【题型】选择题　【知识点】平面几何　【难度】medium
如图, 将 $\triangle ABC$ 绕点 $B$ 顺时针旋转, 使得点 $A$ 落在边 $AC$ 上, 点 $A, C$ 的对应点分别为 $D, E$, 边 $DE$ 交 $BC$ 于点 $F$, 连接 $CE$。下列两个三角形不一定相似的是( )

A. $\triangle BAD$ 与 $\triangle BCE$
B. $\triangle BDF$ 与 $\triangle ECF$
C. $\triangle DCF$ 与 $\triangle BEF$
D. $\triangle DBF$ 与 $\triangle DEB$
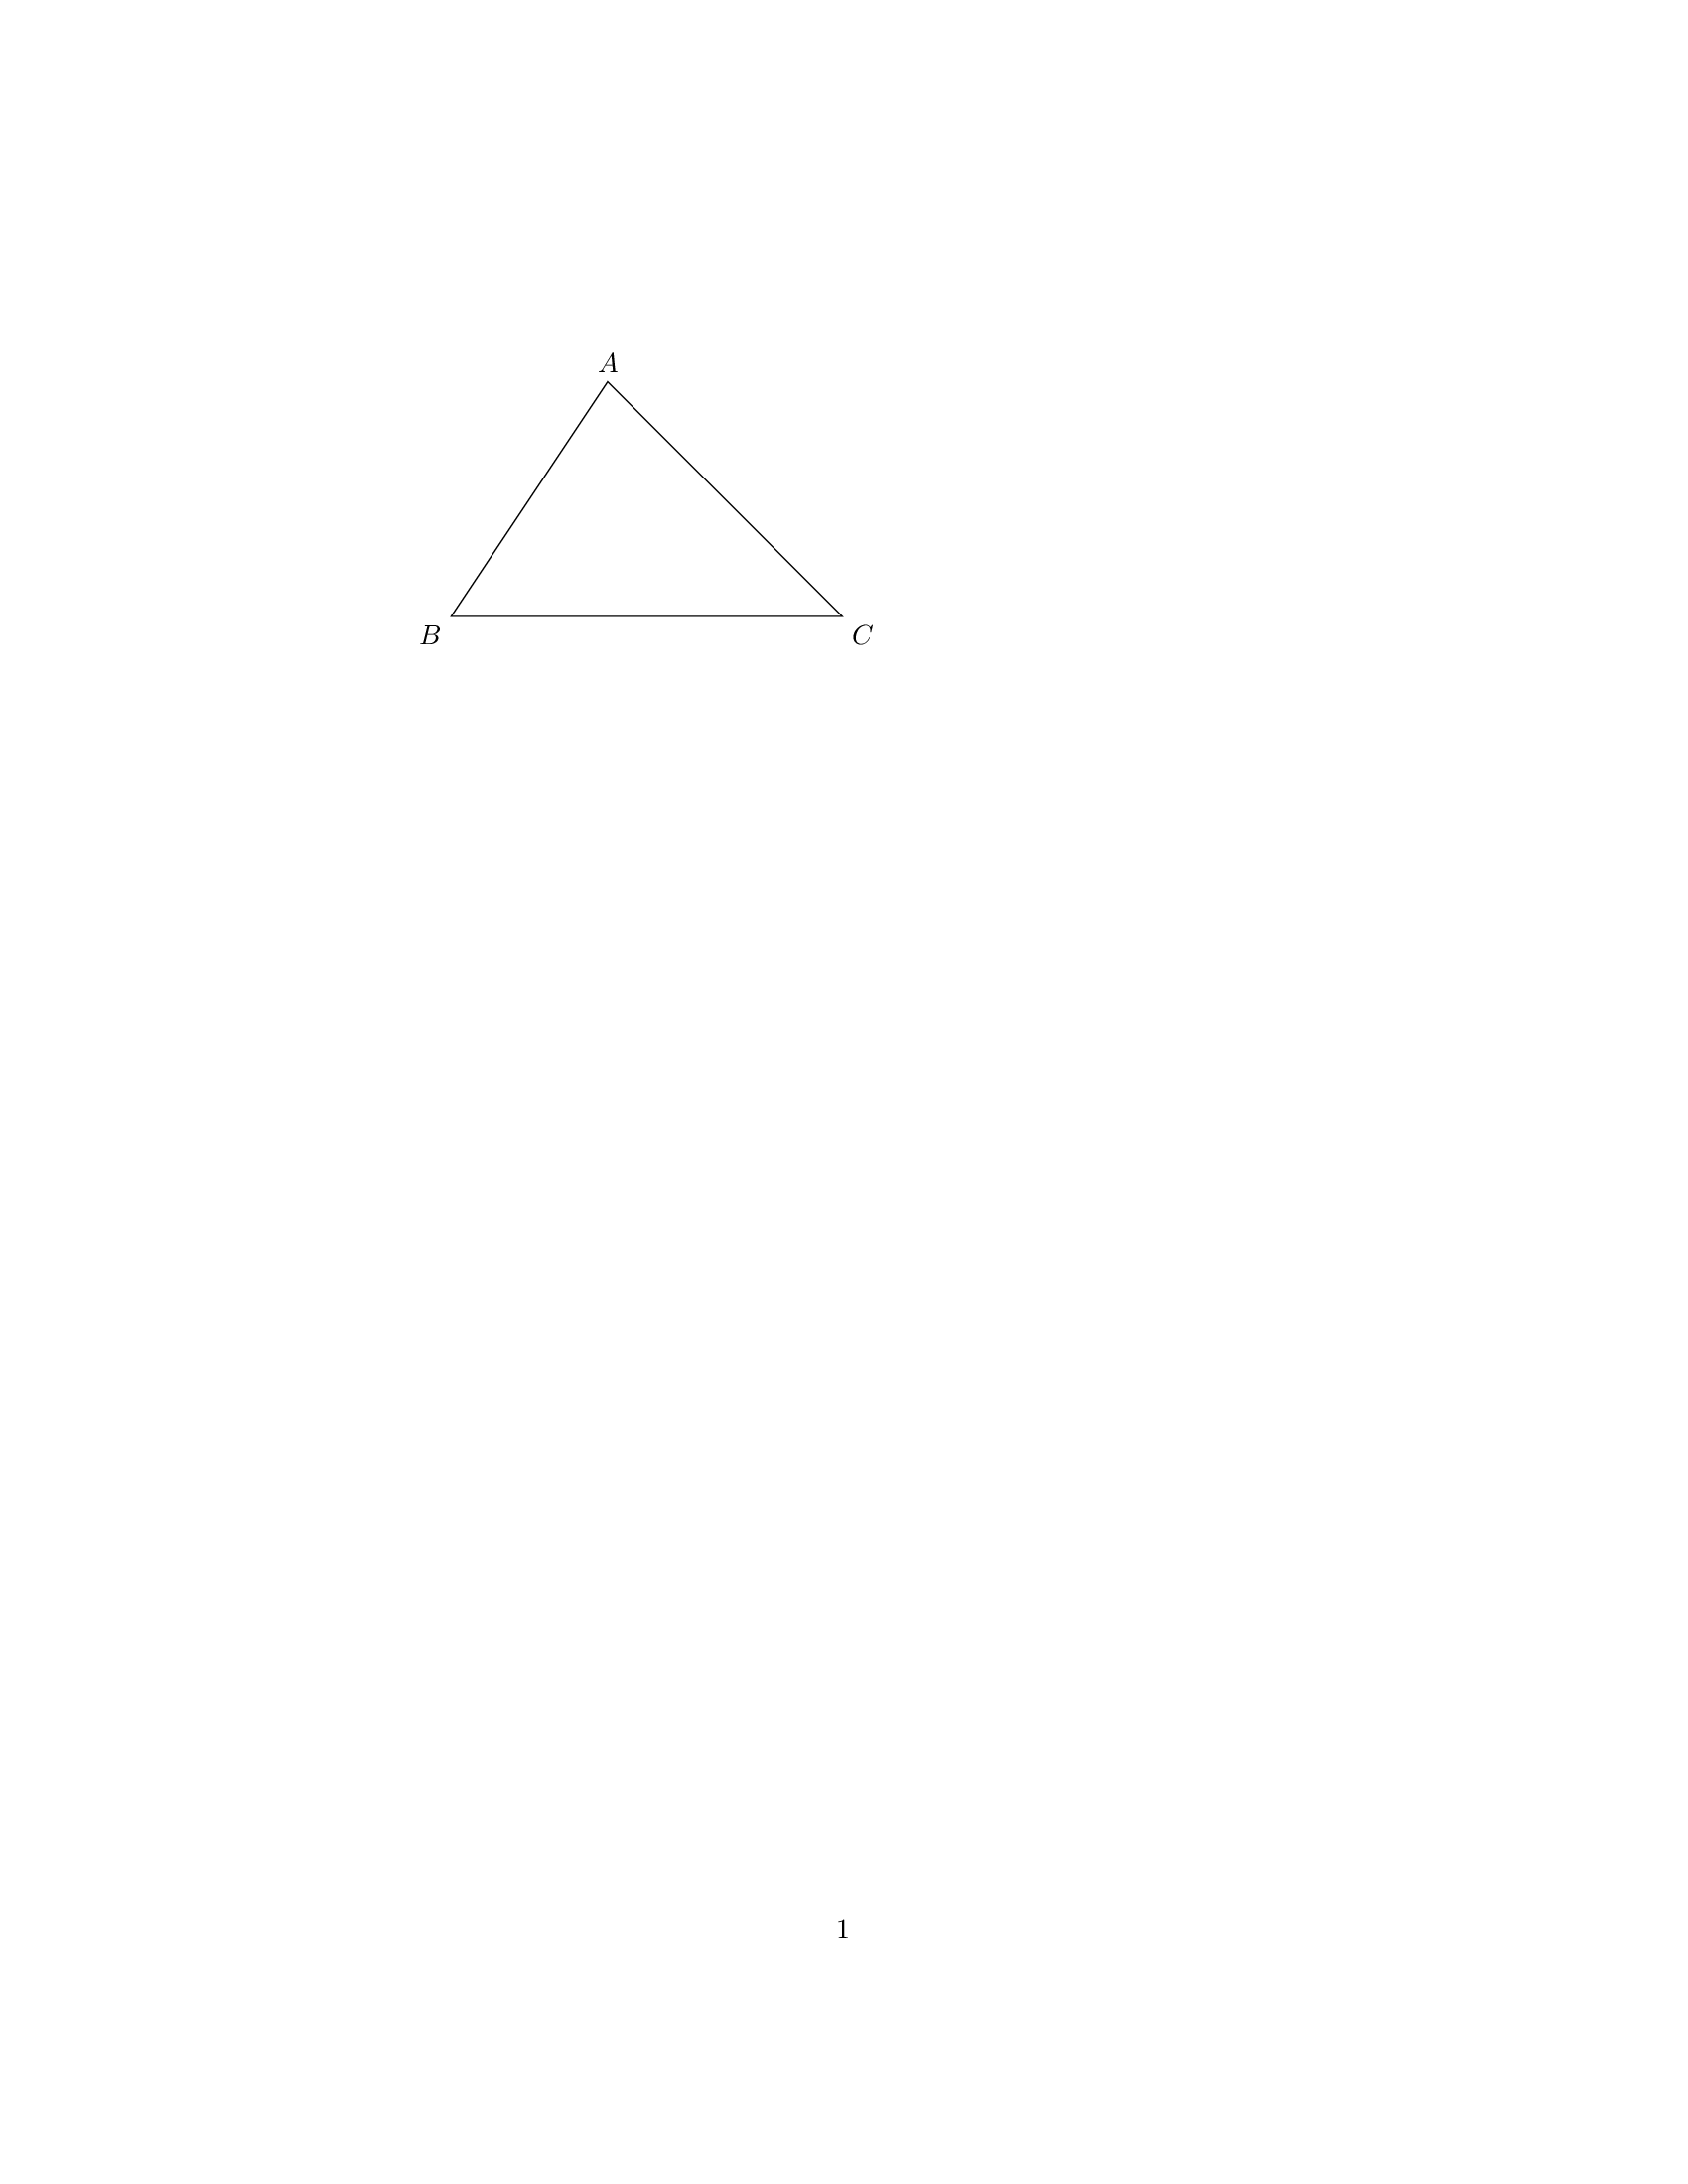
【解答】
【答案】$\boldsymbol{D}$

【分析】本题考查相似三角形的判定、旋转性质、等腰三角形的性质，根据旋转的性质和相似三角形的判定逐项判断即可。熟练掌握相似三角形的判定是解答的关键。

【详解】解：如图，

由旋转性质得 $AB=BD$，$BC=BE$，$\angle ABD = \angle CBE$，$\angle A = \angle BDE$，$\angle ACB = \angle DEB$，

$\therefore \dfrac{AB}{BC} = \dfrac{BD}{BE}$，

$\therefore \triangle BAD \backsim \triangle BCE$，故选项A不符合题意；

$\because \angle ABD = \angle CBE$，$AB=BD$，$BC=BE$，

$\therefore \angle A = \angle ADB = \angle BCE = \angle BEC$，

$\therefore \angle BDF = \angle BCF$，又$\angle DFB = \angle CFE$，

$\therefore \triangle BDF \backsim \triangle ECF$，故选项B不符合题意；

$\because \angle DCF = \angle FEB$，又$\angle DFC = \angle BFE$，

$\therefore \triangle DCF \backsim \triangle BEF$，故选项C不符合题意；

根据题意，无法证明$\triangle DBF$与$\triangle DEB$相似，故选项D符合题意。
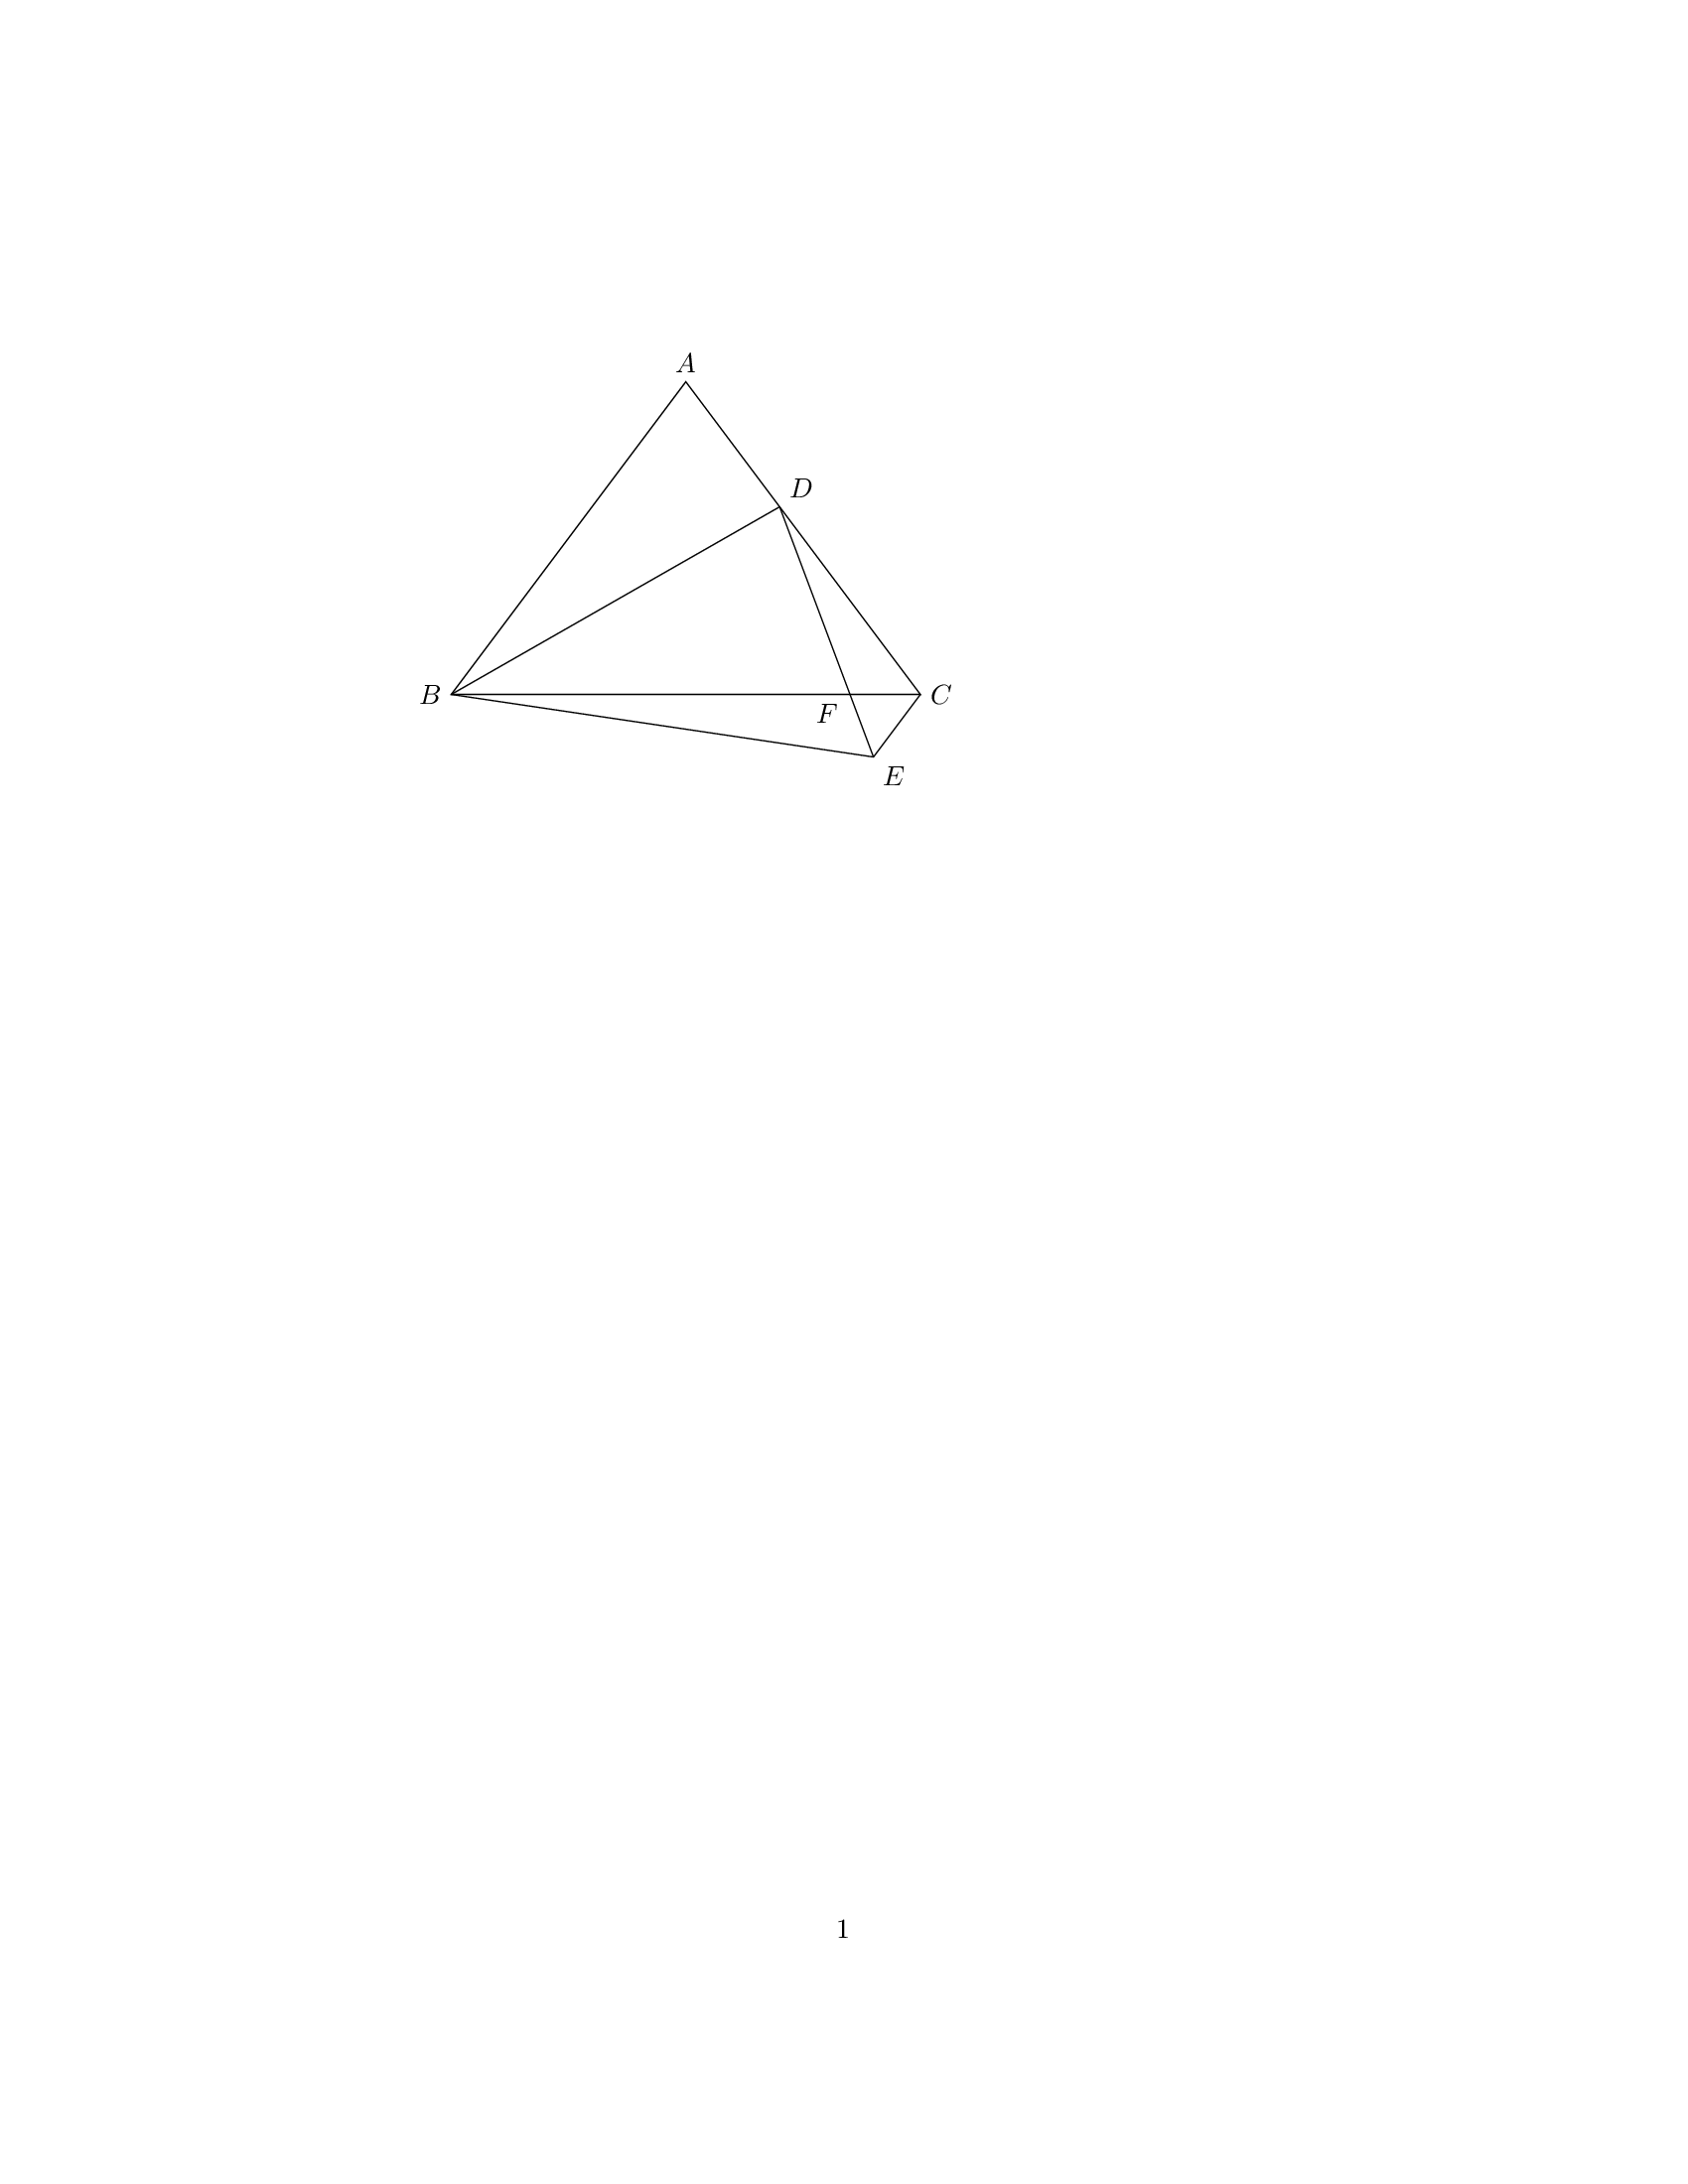